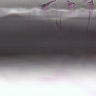
Metastatic tissue present: no